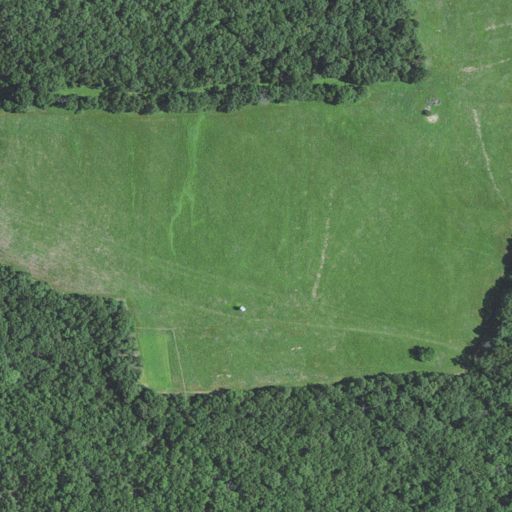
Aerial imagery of mountain in Missouri named Sherrill Mountain containing deciduous forest and pasture